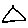
Label: triangle